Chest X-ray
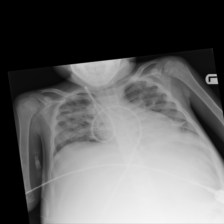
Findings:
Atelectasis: negative
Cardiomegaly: negative
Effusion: negative
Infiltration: positive
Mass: positive
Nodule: negative
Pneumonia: negative
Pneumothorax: negative
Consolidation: negative
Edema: negative
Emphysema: negative
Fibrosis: negative
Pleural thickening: negative
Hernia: negative